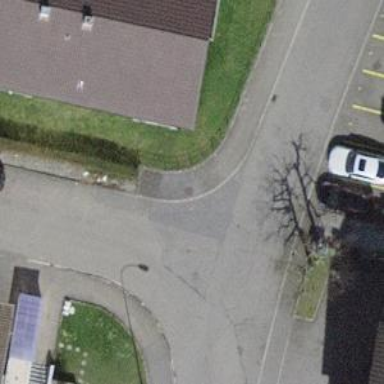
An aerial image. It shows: Kerb barrier.